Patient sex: M
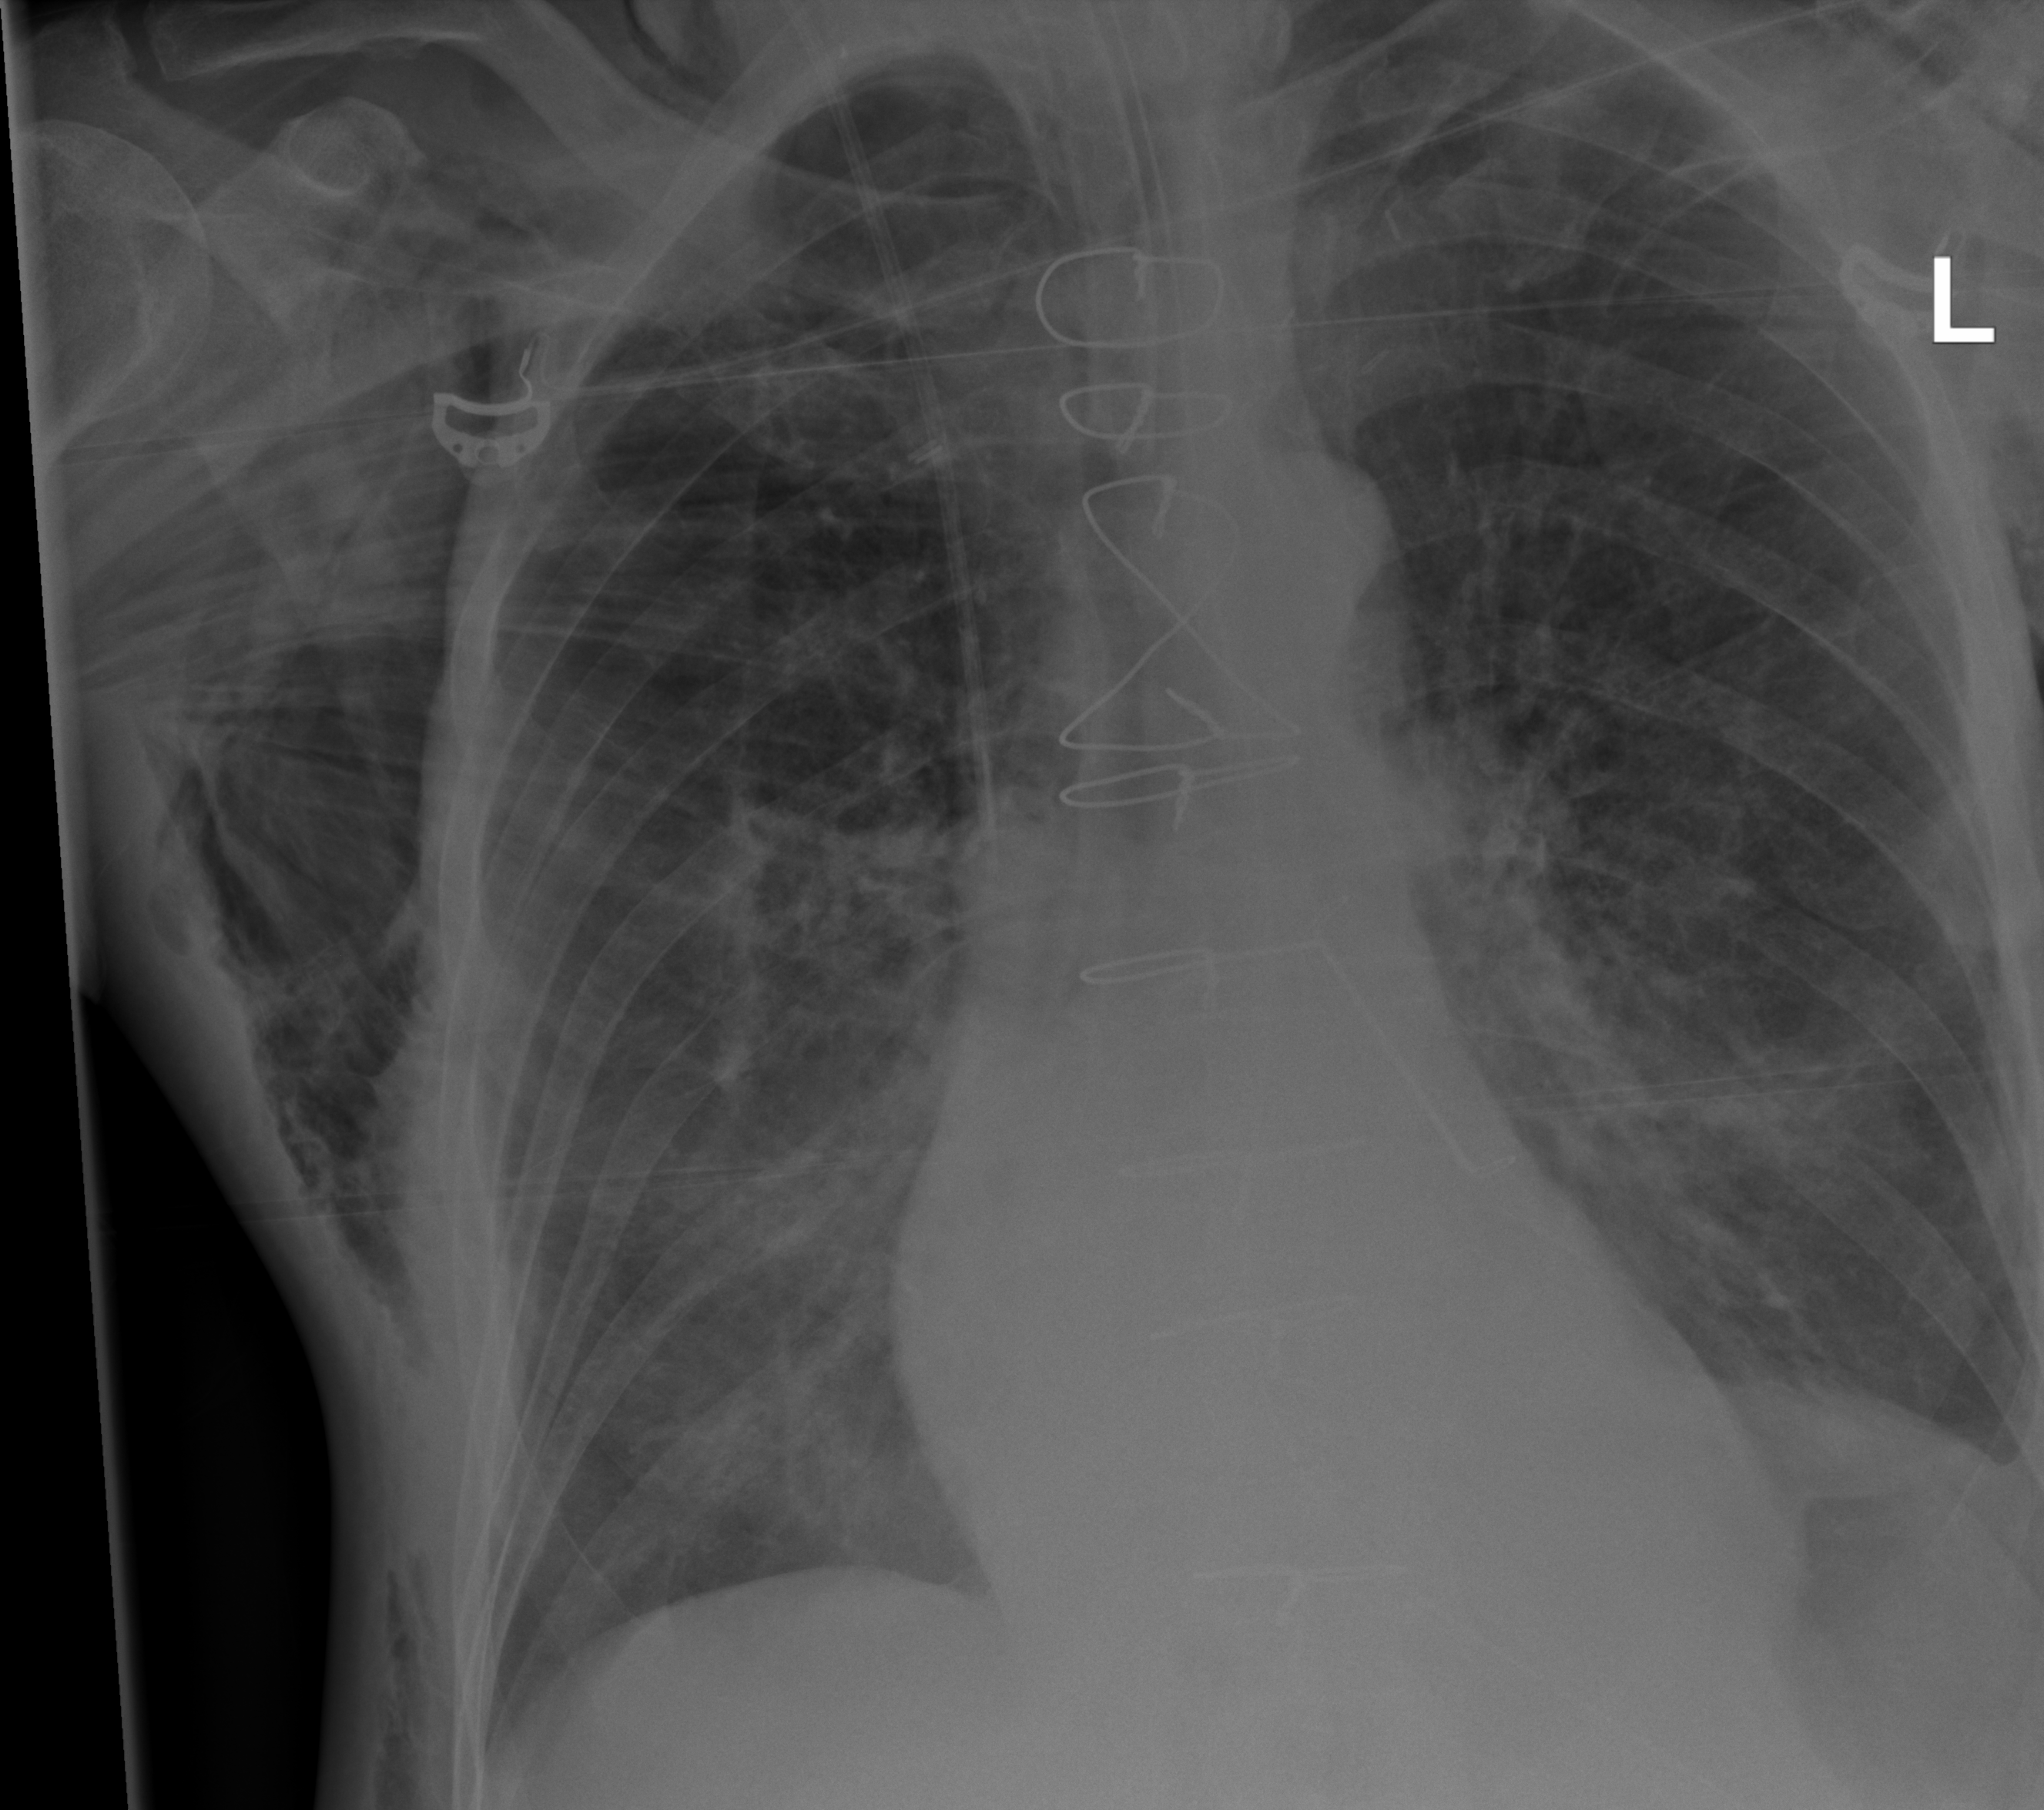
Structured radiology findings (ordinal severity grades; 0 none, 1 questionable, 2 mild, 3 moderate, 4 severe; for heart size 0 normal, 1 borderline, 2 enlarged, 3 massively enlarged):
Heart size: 0
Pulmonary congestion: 2
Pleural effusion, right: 0
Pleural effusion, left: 2
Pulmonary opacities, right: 2
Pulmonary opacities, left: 0
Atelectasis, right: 2
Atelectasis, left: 2